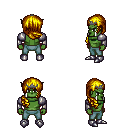
a pixel art fantasy rpg character, male body template, orc, green skin, steel arm armor, teal pants, blonde right-swept hairstyle, iron tiara, metal boots, four views (front, back, left, right), 2x2 character sprite sheet, small pixel art, hard edges, no anti-aliasing